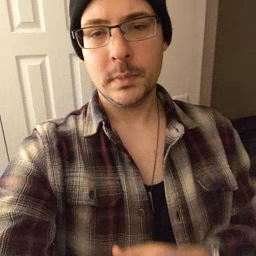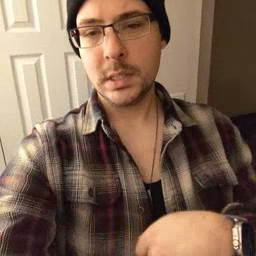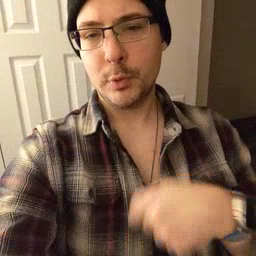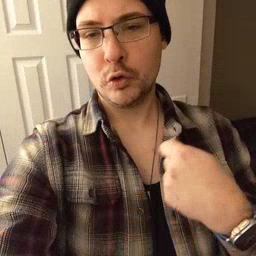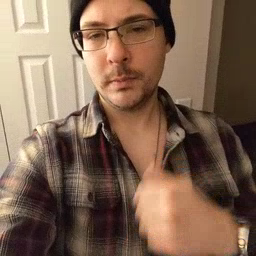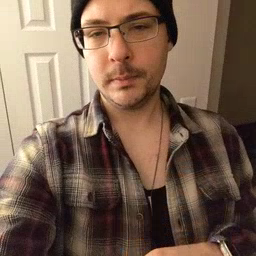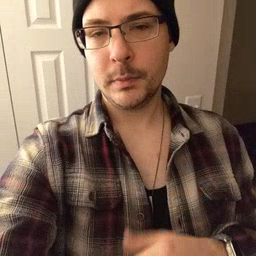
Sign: zipper